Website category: phone
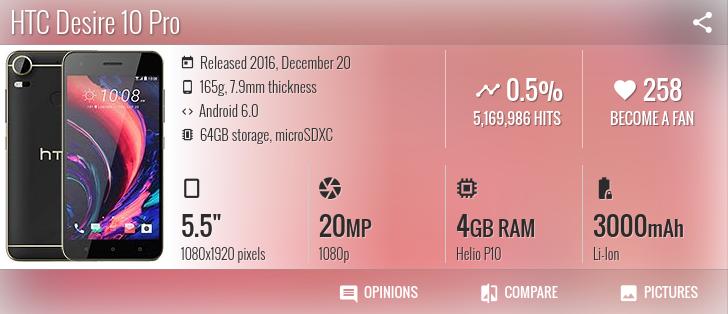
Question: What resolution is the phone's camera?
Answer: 1080p

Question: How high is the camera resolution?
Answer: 1080p

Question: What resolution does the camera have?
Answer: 1080p

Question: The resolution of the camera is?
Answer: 1080p

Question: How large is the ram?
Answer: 4 GB RAM

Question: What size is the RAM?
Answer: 4 GB RAM

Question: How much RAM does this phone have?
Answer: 4 GB RAM

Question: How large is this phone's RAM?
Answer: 4 GB RAM

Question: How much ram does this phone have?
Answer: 4 GB RAM

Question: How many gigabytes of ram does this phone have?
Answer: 4 GB RAM

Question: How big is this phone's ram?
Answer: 4 GB RAM

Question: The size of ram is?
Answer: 4 GB RAM

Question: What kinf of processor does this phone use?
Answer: Helio P10

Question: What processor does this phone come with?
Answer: Helio P10

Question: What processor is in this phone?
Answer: Helio P10

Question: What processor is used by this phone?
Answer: Helio P10

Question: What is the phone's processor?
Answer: Helio P10

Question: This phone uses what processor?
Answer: Helio P10

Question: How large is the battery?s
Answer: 3000 mAh

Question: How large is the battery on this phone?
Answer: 3000 mAh

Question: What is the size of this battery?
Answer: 3000 mAh

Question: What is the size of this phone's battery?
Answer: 3000 mAh

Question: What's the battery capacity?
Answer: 3000 mAh

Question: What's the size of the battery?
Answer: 3000 mAh

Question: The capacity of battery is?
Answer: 3000 mAh